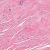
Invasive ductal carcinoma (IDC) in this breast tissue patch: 0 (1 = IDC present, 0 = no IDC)